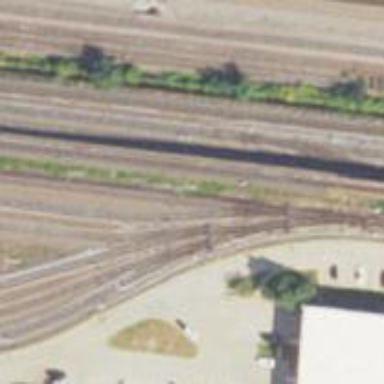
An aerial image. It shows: Electrified rail passing through service yard.